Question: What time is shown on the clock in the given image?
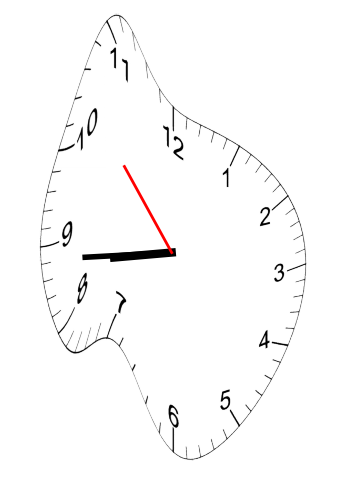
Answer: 08:43:53